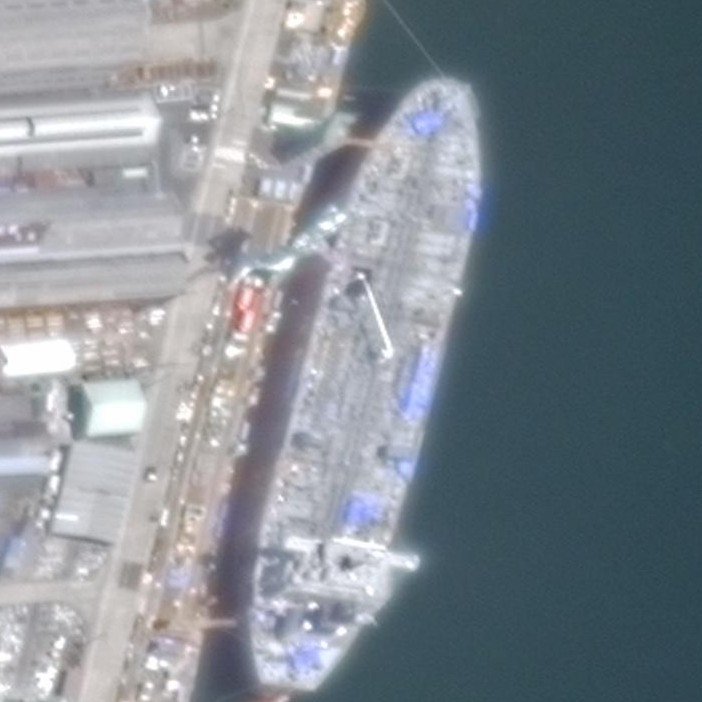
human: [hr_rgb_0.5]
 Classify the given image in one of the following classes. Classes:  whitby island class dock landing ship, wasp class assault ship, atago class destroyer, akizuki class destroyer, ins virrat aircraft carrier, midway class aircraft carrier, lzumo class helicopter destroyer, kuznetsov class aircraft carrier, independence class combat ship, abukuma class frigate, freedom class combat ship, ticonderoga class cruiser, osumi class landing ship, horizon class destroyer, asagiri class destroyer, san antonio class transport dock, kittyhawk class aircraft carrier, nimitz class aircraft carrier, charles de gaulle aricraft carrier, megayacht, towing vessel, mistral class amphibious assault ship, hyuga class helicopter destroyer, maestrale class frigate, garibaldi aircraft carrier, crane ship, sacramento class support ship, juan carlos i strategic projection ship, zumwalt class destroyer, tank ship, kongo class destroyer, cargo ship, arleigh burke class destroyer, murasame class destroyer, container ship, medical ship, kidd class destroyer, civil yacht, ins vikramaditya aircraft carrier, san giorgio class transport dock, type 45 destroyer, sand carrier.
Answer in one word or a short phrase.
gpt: Tank ship